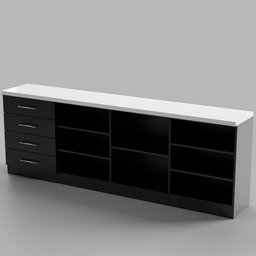
Label: furniture